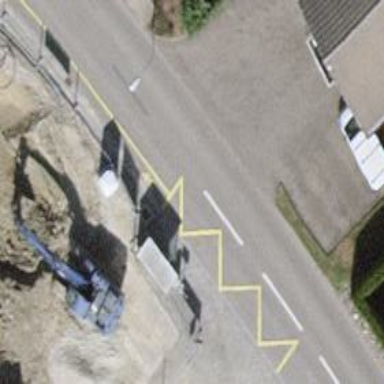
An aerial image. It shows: Public transport stop position.